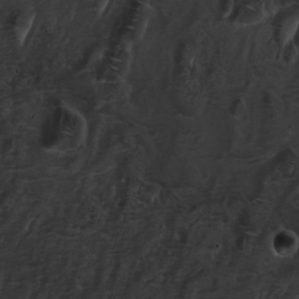
Label: non_frost